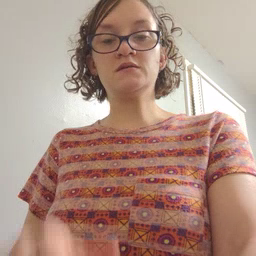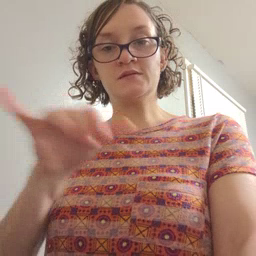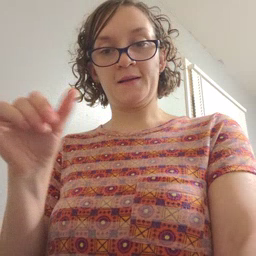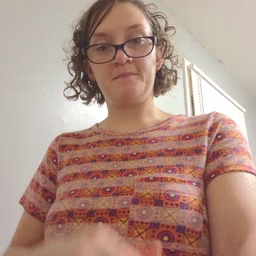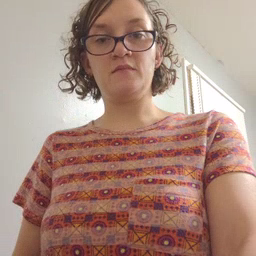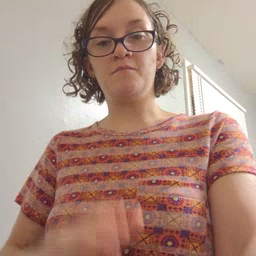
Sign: same